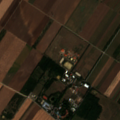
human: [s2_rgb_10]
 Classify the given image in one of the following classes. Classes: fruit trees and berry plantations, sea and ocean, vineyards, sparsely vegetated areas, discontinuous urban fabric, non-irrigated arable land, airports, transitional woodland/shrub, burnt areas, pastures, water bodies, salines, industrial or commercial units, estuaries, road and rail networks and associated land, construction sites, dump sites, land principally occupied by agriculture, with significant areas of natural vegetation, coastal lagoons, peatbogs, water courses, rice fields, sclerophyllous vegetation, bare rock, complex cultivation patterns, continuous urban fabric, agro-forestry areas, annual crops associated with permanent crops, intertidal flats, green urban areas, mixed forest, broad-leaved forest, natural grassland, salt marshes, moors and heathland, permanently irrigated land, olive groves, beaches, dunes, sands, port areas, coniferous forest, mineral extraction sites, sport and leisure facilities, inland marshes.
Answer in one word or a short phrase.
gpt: discontinuous urban fabric, mineral extraction sites, non-irrigated arable land